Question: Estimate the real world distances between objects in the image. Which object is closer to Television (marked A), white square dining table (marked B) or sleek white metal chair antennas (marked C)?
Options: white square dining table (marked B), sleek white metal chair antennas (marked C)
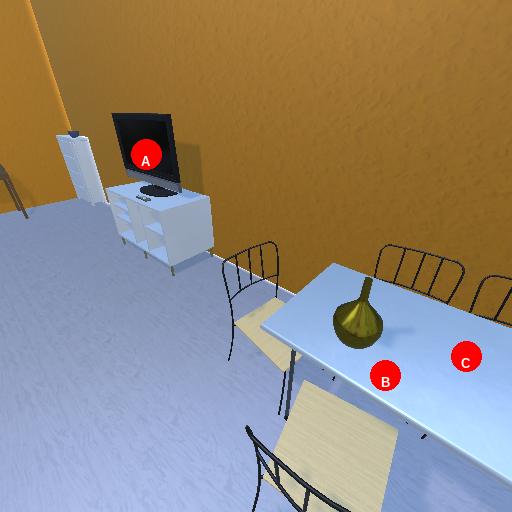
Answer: white square dining table (marked B)